Chest X-ray:
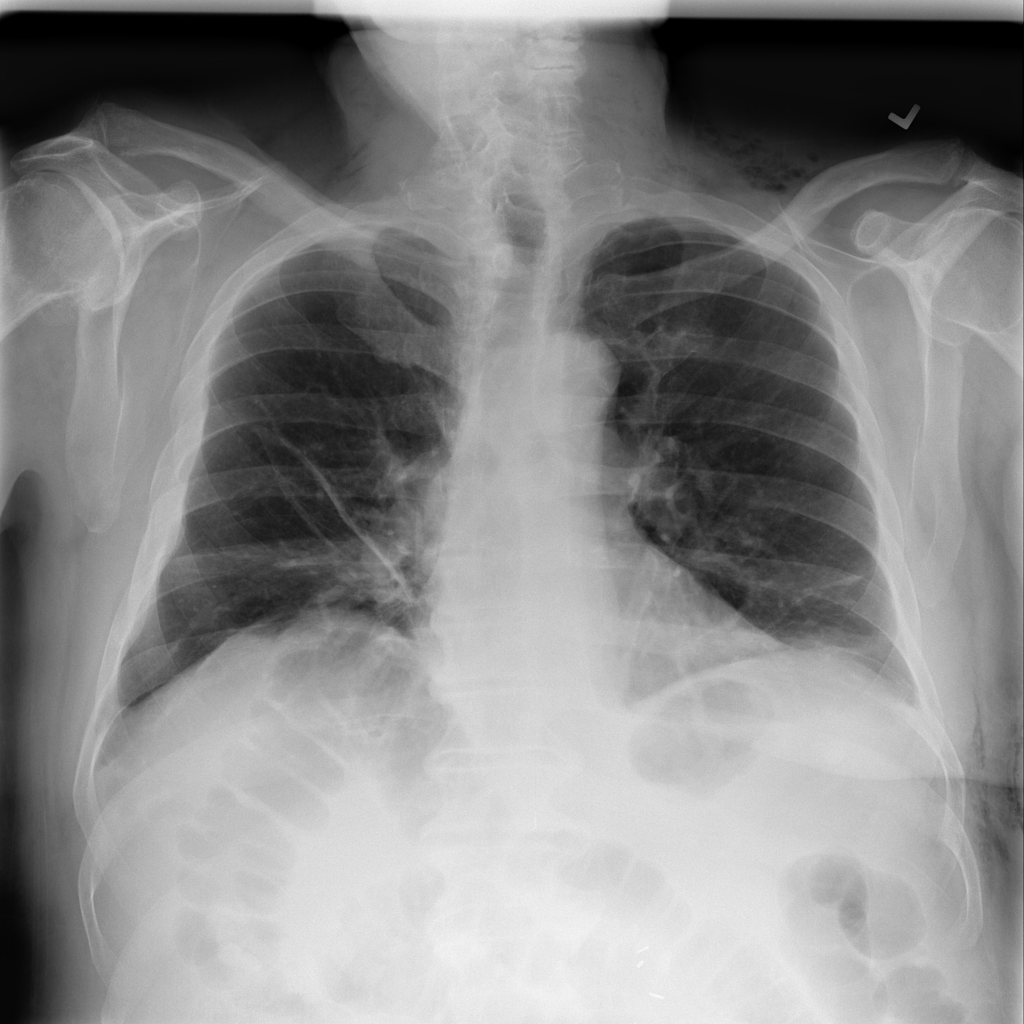
Findings: Fracture, Atelectasis, Pleural Thickening
No abnormal finding: no